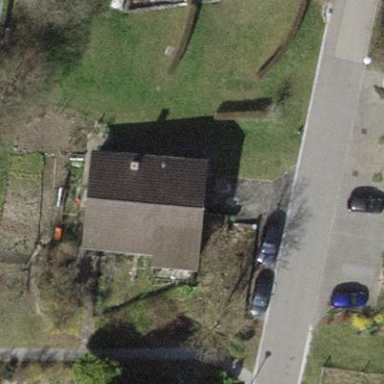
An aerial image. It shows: Detached building with gabled roof.